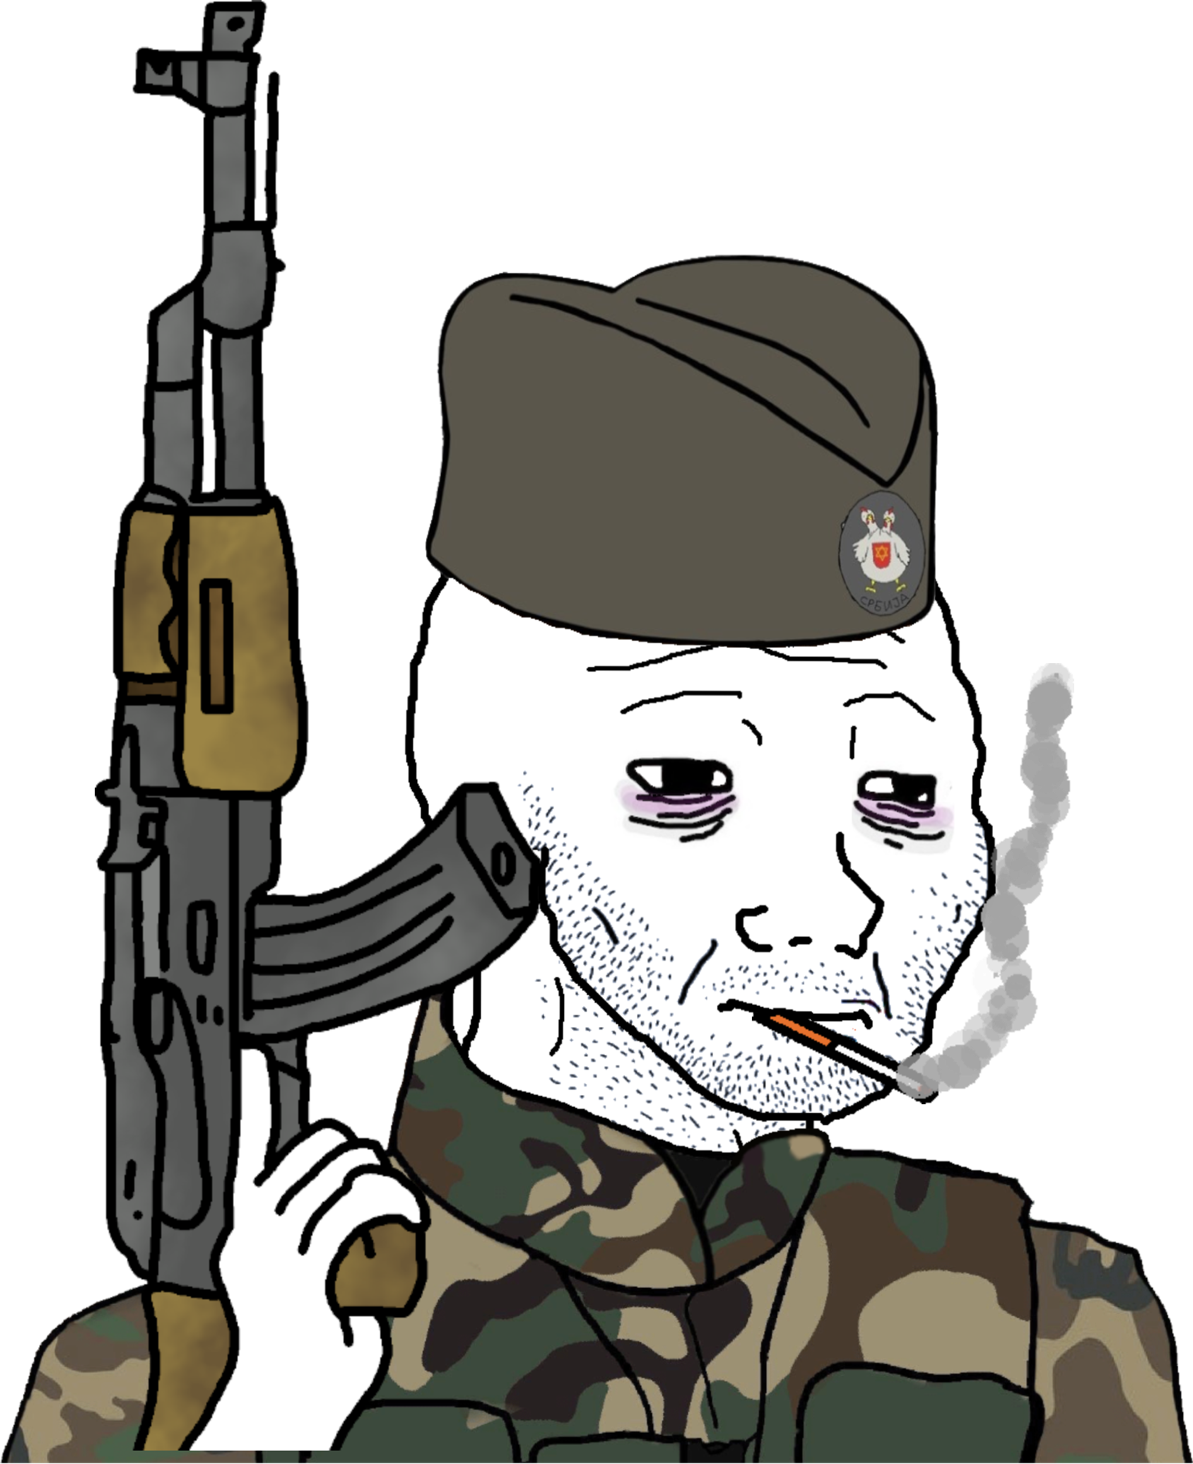
Label: 5_Doomer